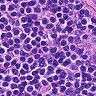
Metastatic tissue present: no